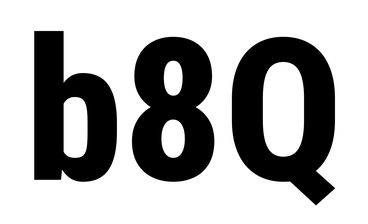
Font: Roboto_Condensed_ExtraBold